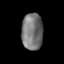
Tissue: prostate
Cell type: T cells
Senescence score: 0.6908
Nuclear area (px): 762
Mean DAPI intensity: 117.352